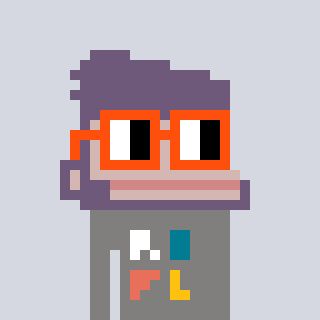
a pixel art character with square orange glasses, a ape-shaped head and a bluegrey-colored body on a cool background